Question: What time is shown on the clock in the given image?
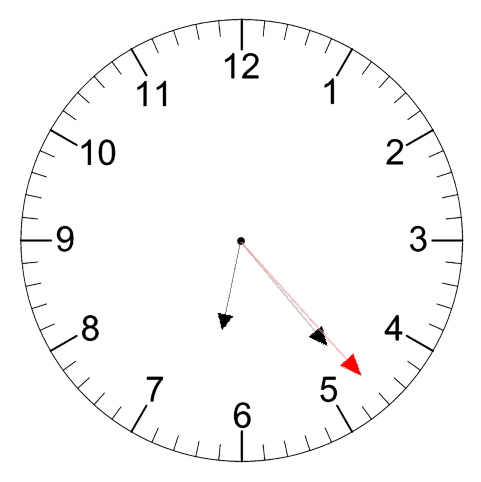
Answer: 06:23:23